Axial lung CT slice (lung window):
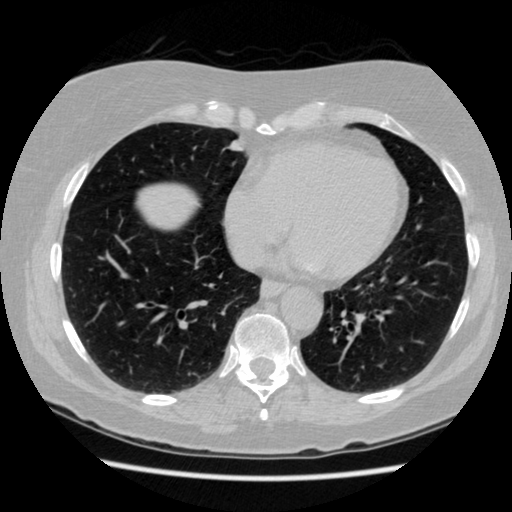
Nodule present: no